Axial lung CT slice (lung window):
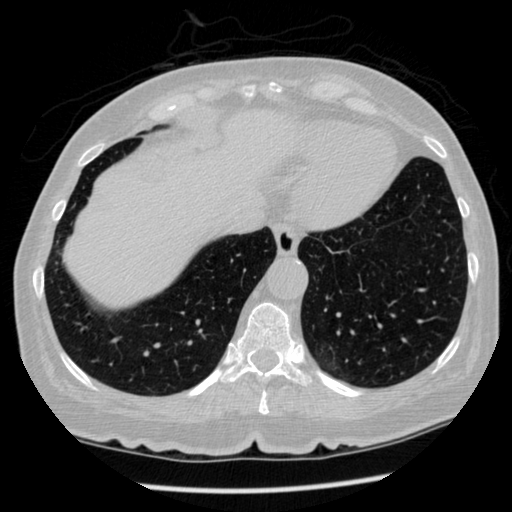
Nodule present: no